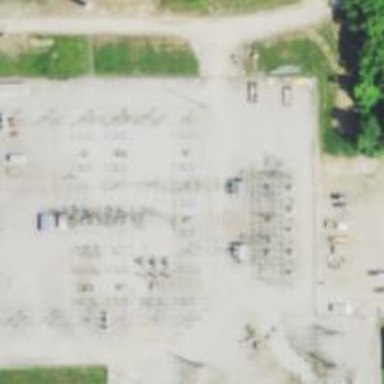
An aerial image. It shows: Switch for power supply.